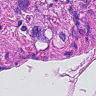
Metastatic tissue present: yes